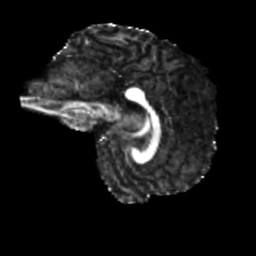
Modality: FA
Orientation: sagittal
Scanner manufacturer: siemens
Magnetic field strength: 3 T
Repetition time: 4 s
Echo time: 0.0594 s